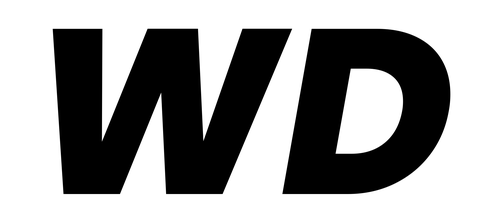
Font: Poppins-ExtraBoldItalic